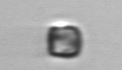
Label: Thalassiosira